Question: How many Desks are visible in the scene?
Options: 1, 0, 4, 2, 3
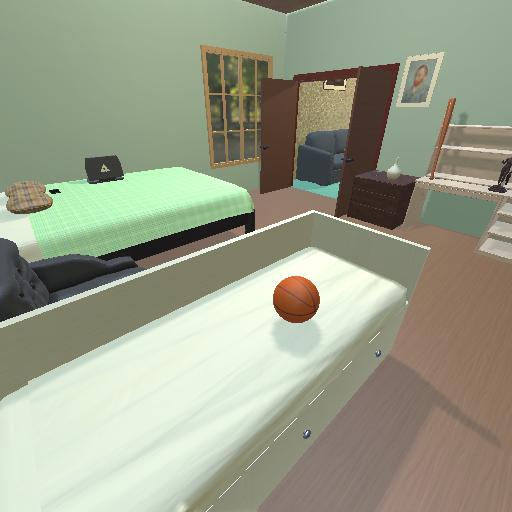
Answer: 1